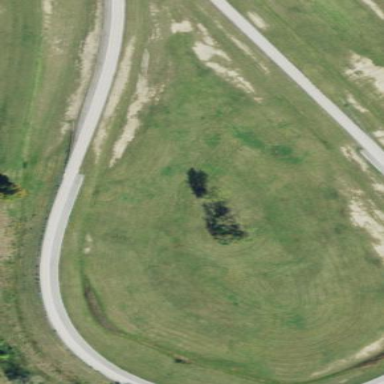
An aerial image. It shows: Raceway road.